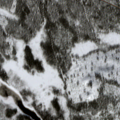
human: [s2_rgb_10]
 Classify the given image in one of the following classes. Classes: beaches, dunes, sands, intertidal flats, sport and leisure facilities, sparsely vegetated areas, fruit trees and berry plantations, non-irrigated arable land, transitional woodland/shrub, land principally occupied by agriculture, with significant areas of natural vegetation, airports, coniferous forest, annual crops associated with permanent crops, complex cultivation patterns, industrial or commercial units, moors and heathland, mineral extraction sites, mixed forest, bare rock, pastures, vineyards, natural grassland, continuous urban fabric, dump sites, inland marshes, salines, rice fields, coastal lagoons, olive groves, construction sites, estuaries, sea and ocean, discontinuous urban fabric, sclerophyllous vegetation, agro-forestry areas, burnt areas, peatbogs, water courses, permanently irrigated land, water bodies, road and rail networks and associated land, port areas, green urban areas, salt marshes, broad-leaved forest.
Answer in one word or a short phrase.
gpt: coniferous forest, transitional woodland/shrub, water bodies